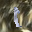
Label: 1